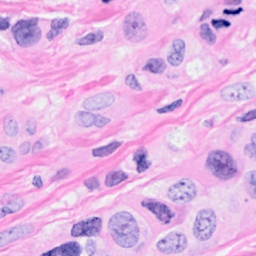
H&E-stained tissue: Breast